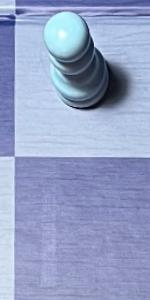
Label: Empty